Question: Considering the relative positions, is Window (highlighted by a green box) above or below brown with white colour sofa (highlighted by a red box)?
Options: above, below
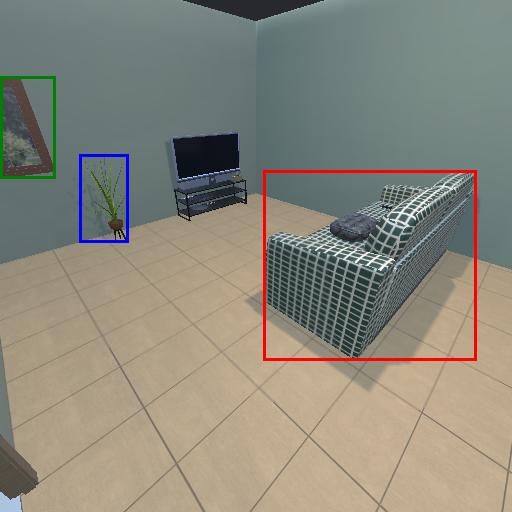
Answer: above